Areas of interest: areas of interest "Jieshou General Airport"
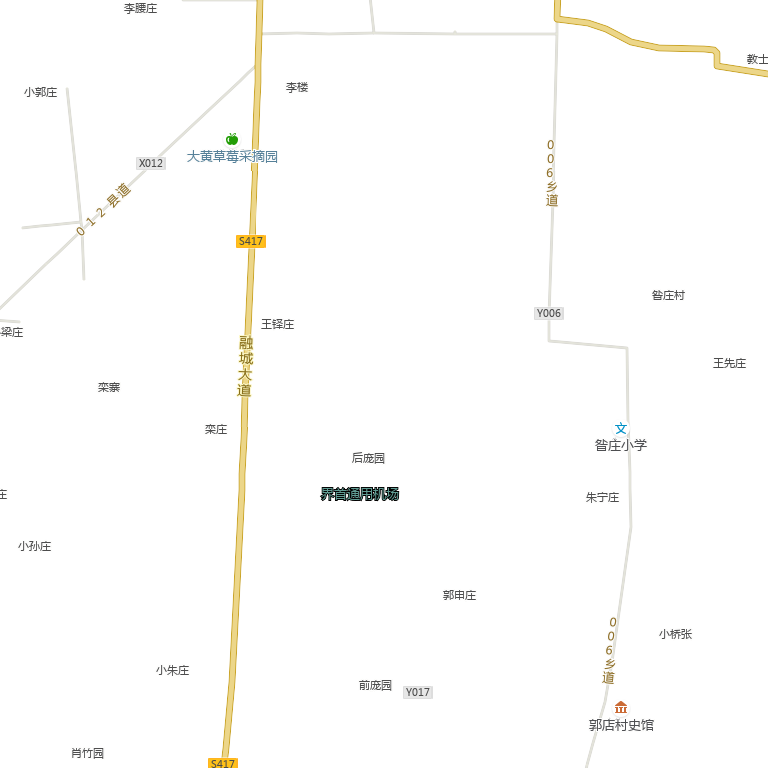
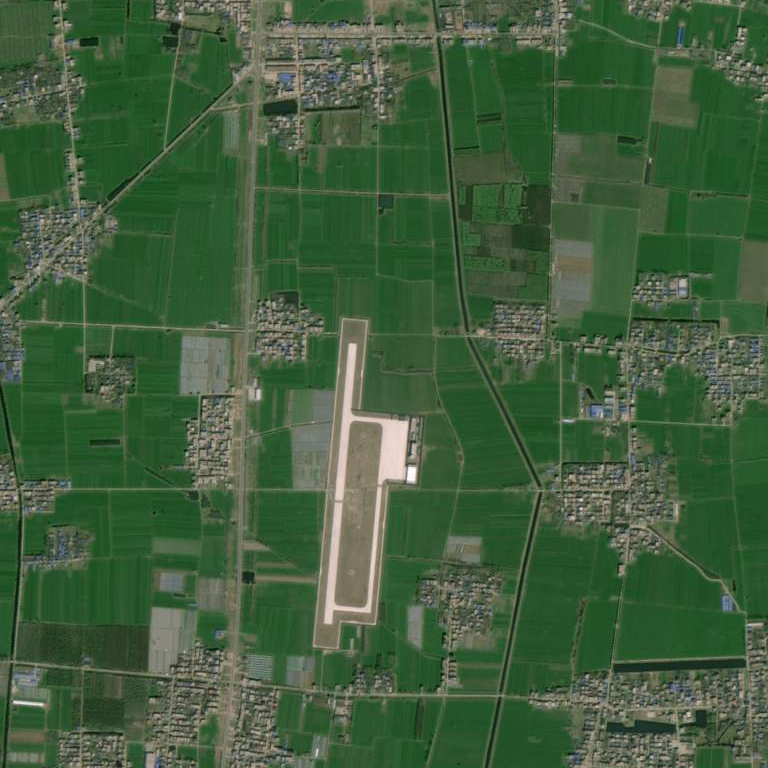